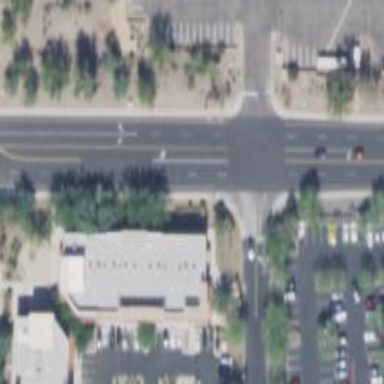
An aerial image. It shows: Solid stop line on the road.